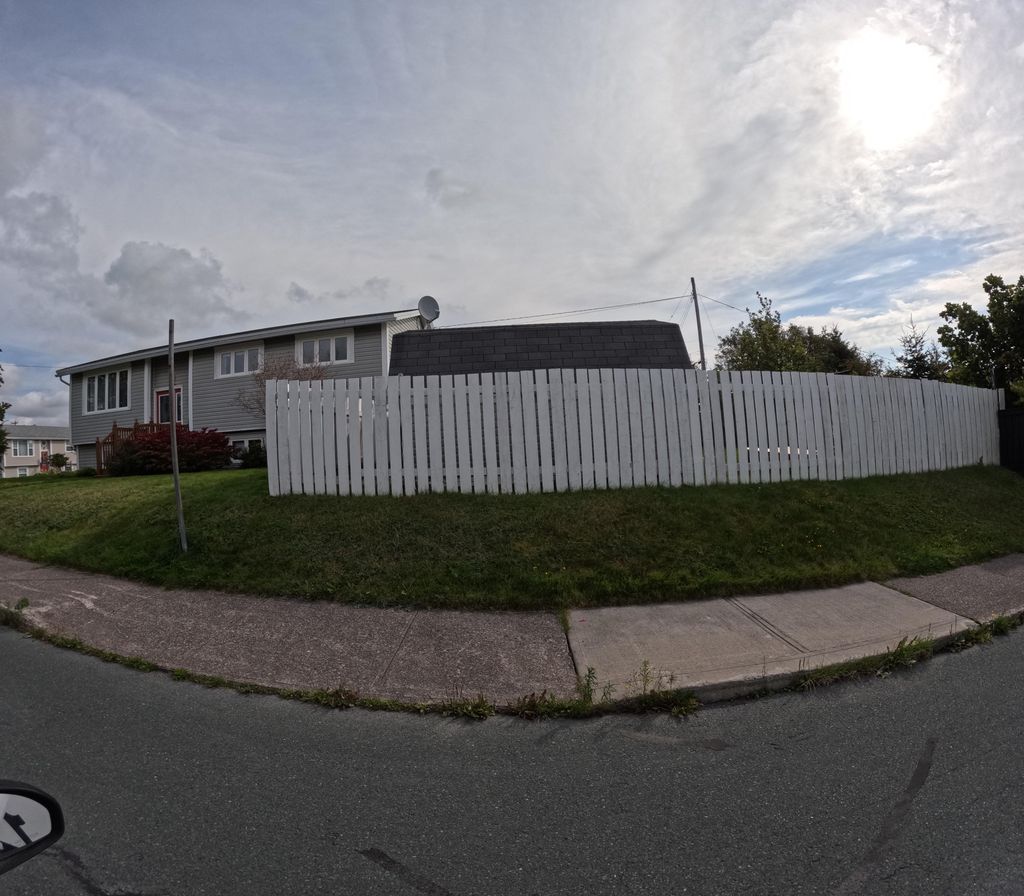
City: st_johns